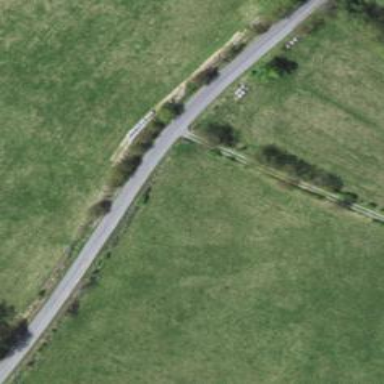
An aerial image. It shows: Tertiary road.